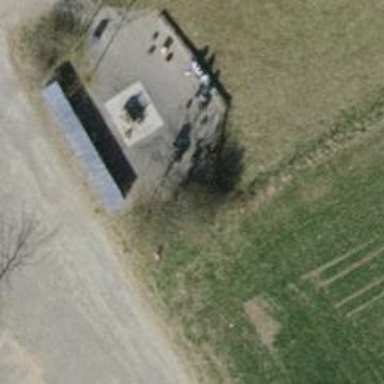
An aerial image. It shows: Brown concrete bench.